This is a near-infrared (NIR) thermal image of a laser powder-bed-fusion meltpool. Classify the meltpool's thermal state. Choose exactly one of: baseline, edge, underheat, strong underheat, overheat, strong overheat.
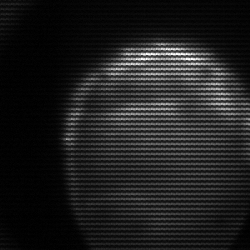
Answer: edge